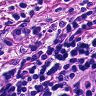
Metastatic tissue present: no